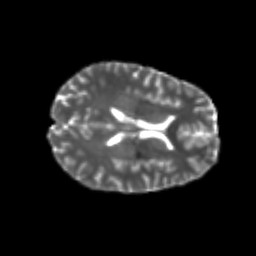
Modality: T2w
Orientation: axial
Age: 24
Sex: female
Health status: healthy
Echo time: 0.074 s